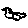
Label: bird